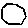
Label: hexagon